Interaction volume radius: 5 \u00c5
Interaction volume height: 10 \u00c5
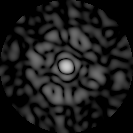
Disorder parameter: 0.858